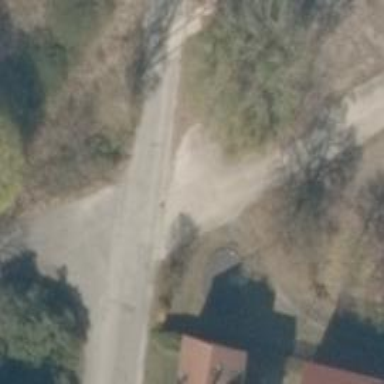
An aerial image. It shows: Service road with concrete surface.